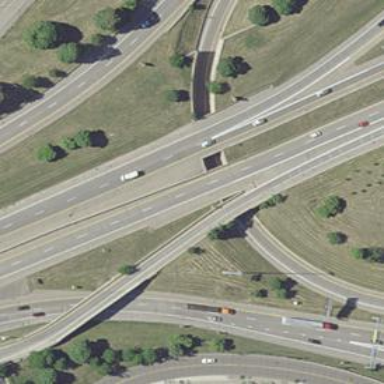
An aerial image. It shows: Bridge over motorway link with asphalt surface.